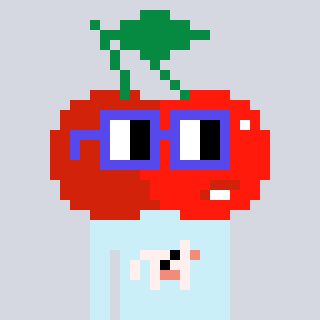
a pixel art character with square blue glasses, a cherry-shaped head and a cold-colored body on a cool background